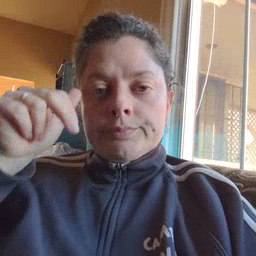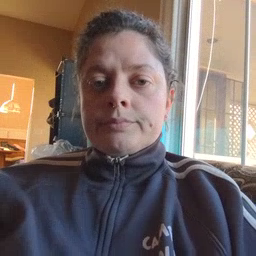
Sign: horse